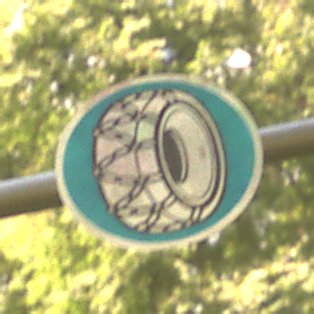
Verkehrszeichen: SchneekettenVorgeschrieben
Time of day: Midday
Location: Outdoor (Nature)
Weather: PartlyCloudy
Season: NotSpecified
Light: Natural